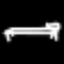
Label: bed